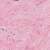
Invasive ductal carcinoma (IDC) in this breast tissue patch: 1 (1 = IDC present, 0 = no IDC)